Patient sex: F
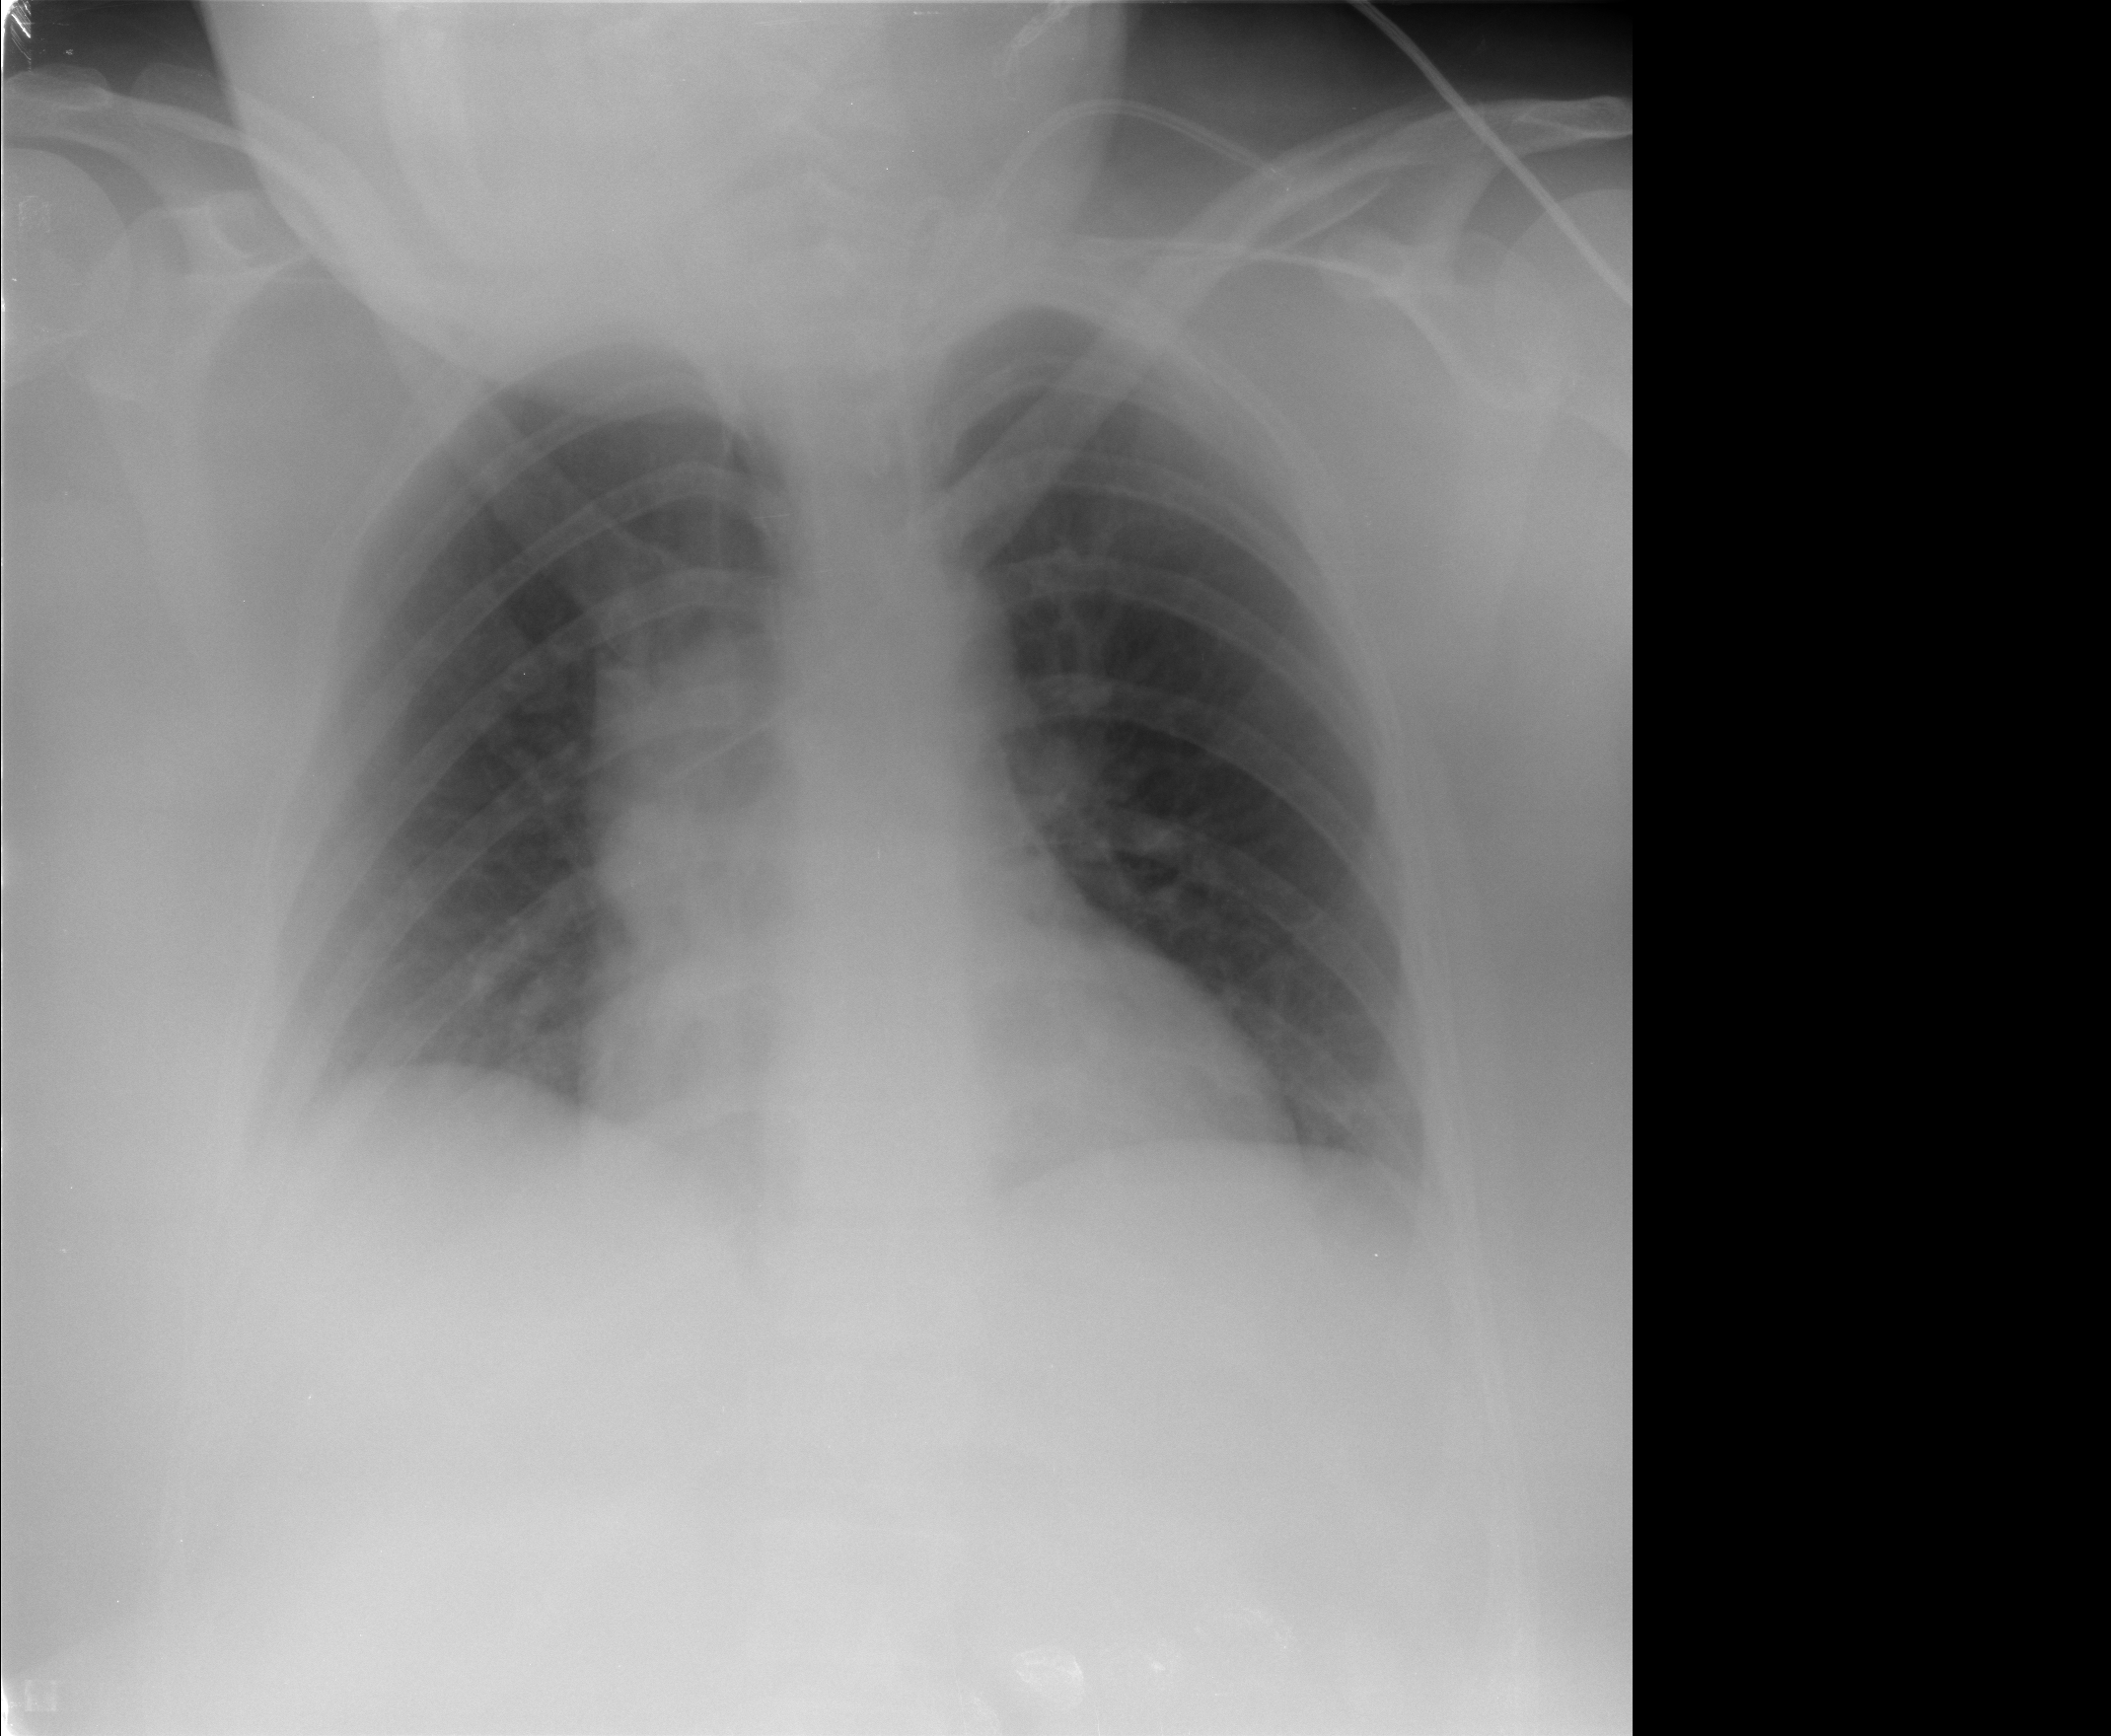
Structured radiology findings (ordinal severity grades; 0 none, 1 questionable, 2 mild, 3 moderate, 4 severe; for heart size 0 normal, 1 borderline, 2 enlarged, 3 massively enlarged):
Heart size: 0
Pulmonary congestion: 0
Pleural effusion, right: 1
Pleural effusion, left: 1
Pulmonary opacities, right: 0
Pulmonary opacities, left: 0
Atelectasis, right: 0
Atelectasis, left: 0